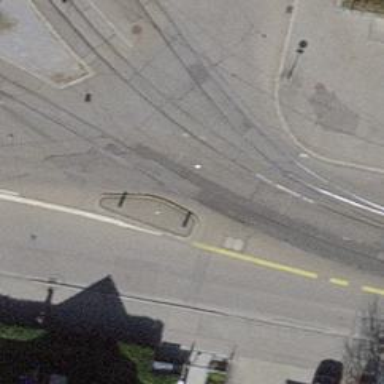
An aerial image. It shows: Railway crossing with traffic signals.